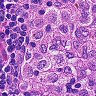
Metastatic tissue present: no